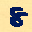
Label: 8